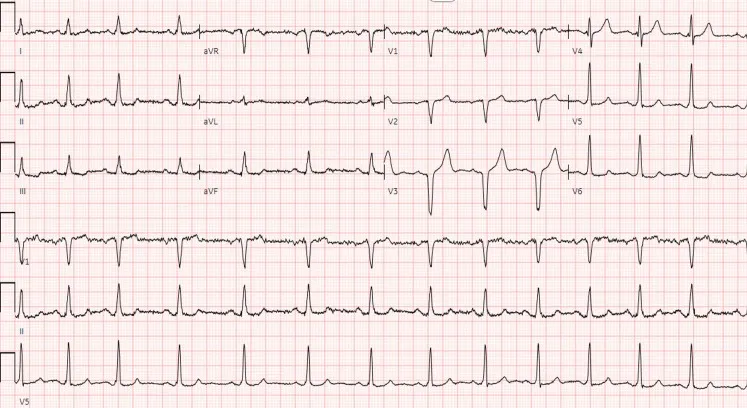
Initial electrocardiogram demonstrating sinus rhythm with Q waves in leads V1-V3.
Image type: electrography (ekg)